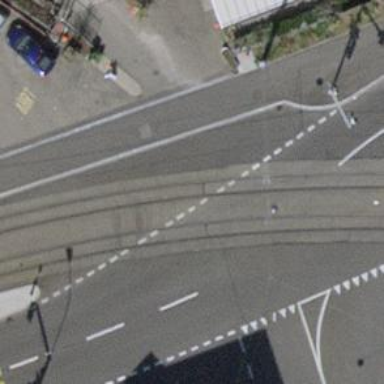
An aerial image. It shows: Tram level crossing on railway.